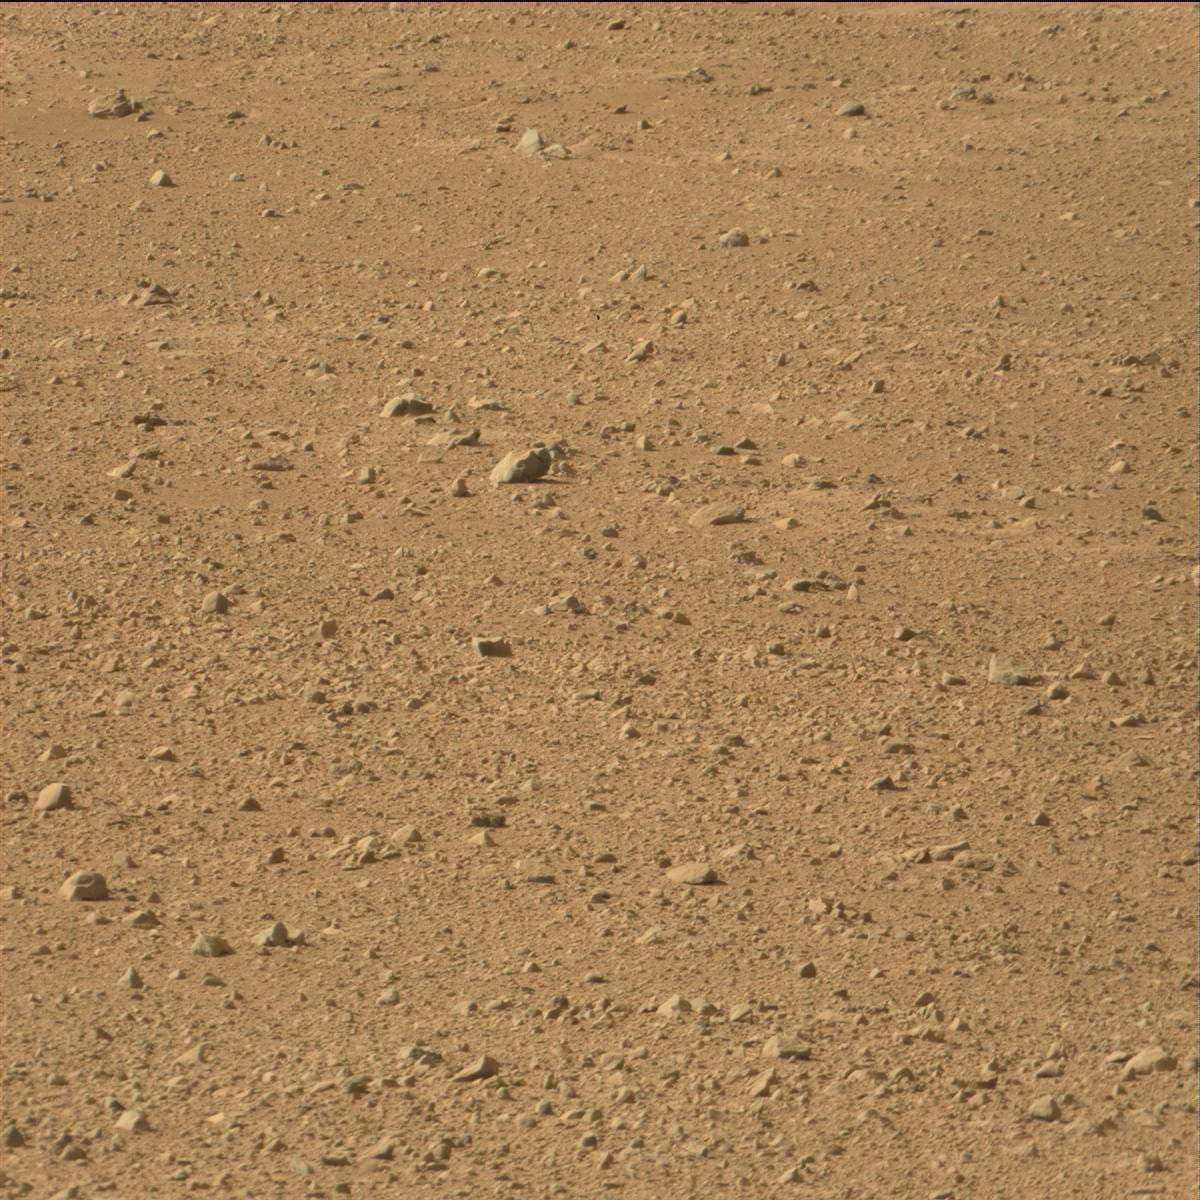
Terrain classes present: Bedrock, Rock, Sand / Soil